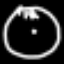
Label: clock